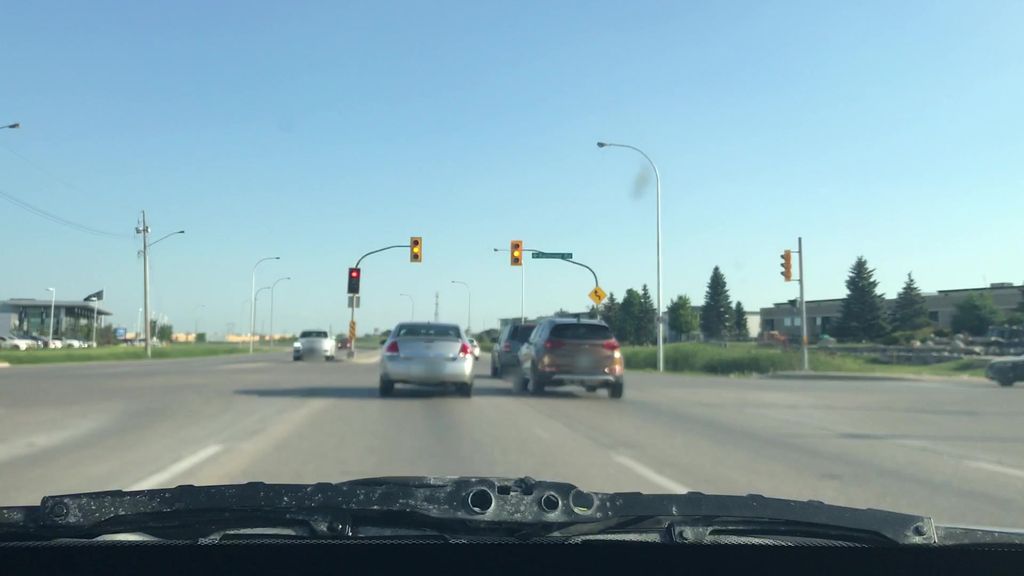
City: winnipeg